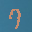
Label: 7